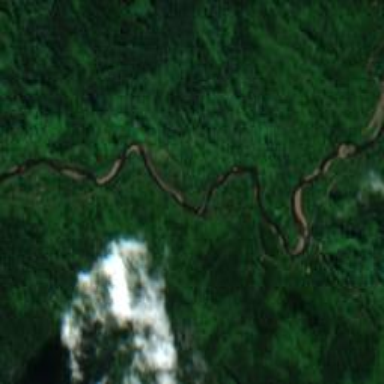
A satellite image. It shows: Beautiful view of river.